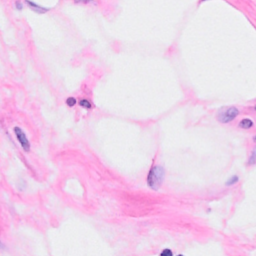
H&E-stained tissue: Breast